Question: I am trying to convert a 16bit mono sound to stereo. The sound is stored as a byte array, so to my understanding that means I duplicate two bytes at a time.

Am I doing this right? The code I produced changes the frequency.
EDIT:
I am successfully generating a mono tone and storing it in 'byte [] generatedSnd'
Playing the mono sound (working):
'''
AudioTrack audioTrack = null; // Get audio track
try {
audioTrack = new AudioTrack(AudioManager.STREAM_MUSIC,
sampleRate, AudioFormat.CHANNEL_OUT_MONO,
AudioFormat.ENCODING_PCM_16BIT, (int)numSamples*2,
AudioTrack.MODE_STATIC);
audioTrack.setStereoVolume(0f, 1f);
audioTrack.write(generatedSnd, 0, generatedSnd.length); // Load the track
audioTrack.play(); // Play the track
}
catch (Exception e){ }
'''
Converting to stereo sound:
'''
int monoByteArrayLength = generatedSnd.length;
byte [] stereoGeneratedSnd = new byte[monoByteArrayLength * 2];
stereoGeneratedSnd[0] = generatedSnd[0];
stereoGeneratedSnd[2] = generatedSnd[0];
for (int x=1; x<monoByteArrayLength; x+=2) {
stereoGeneratedSnd[x*2-1] = generatedSnd[x];
stereoGeneratedSnd[x*2+1] = generatedSnd[x];
if (x+1 < monoByteArrayLength) {
stereoGeneratedSnd[x*2] = generatedSnd[x+1];
stereoGeneratedSnd[x*2+2] = generatedSnd[x+1];
}
}
AudioTrack audioTrack = null; // Get audio track
try {
audioTrack = new AudioTrack(AudioManager.STREAM_MUSIC,
sampleRate, AudioFormat.CHANNEL_OUT_STEREO,
AudioFormat.ENCODING_PCM_16BIT, (int)numSamples*2,
AudioTrack.MODE_STATIC);
audioTrack.setStereoVolume(0f, 1f);
audioTrack.write(stereoGeneratedSnd, 0, stereoGeneratedSnd.length); // Load the track
audioTrack.play(); // Play the track
}
catch (Exception e){ }
'''
What I am trying to do is play the sound out of only one channel
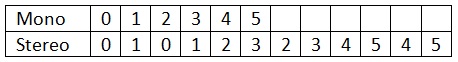
Answer: The output from your doubling algorithm is '0, 1, 2, 1, 2, 3, 4, 3, 4, 5, 0, 5'.
A simpler (and correct) way of doing the doubling would be:
'''
for (int i = 0; i < monoByteArrayLength; i += 2) {
stereoGeneratedSnd[i*2+0] = generatedSnd[i];
stereoGeneratedSnd[i*2+1] = generatedSnd[i+1];
stereoGeneratedSnd[i*2+2] = generatedSnd[i];
stereoGeneratedSnd[i*2+3] = generatedSnd[i+1];
}
'''
Output: '0, 1, 0, 1, 2, 3, 2, 3, 4, 5, 4, 5'